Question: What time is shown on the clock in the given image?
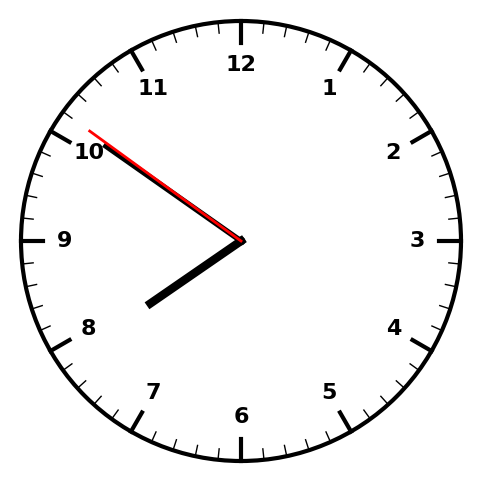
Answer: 07:50:51